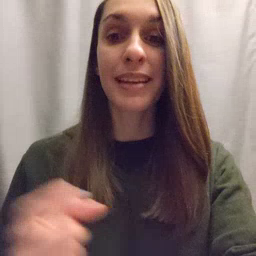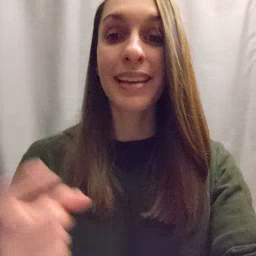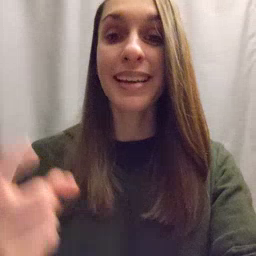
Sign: glasswindow